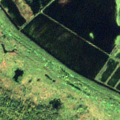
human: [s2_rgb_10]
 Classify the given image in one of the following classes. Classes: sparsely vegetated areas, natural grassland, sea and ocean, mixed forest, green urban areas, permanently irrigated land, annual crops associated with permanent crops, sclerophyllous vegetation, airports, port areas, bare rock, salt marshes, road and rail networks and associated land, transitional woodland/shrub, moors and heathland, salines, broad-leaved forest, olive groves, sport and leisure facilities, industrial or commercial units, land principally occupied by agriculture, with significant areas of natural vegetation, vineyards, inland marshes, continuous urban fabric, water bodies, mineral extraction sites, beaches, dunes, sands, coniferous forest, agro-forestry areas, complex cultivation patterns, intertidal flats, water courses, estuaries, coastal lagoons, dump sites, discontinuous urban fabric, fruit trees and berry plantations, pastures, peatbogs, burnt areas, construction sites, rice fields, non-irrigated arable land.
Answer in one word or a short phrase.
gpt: pastures, broad-leaved forest, mixed forest, transitional woodland/shrub